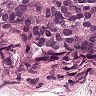
Metastatic tissue present: yes